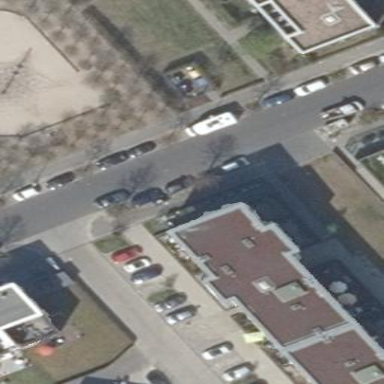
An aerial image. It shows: Flat-roofed residential building.